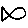
Label: fish